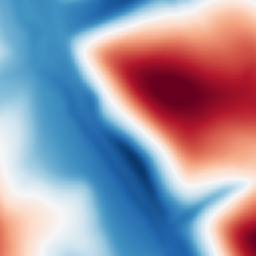
Category: multiscale
Decomposition family: dog
Decomposition parameters: sigma_low: 5
sigma_high: 100
Upsampling method: area
Upsampling parameters: scale: 4
Upsampling scale: 4